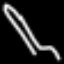
Label: fork